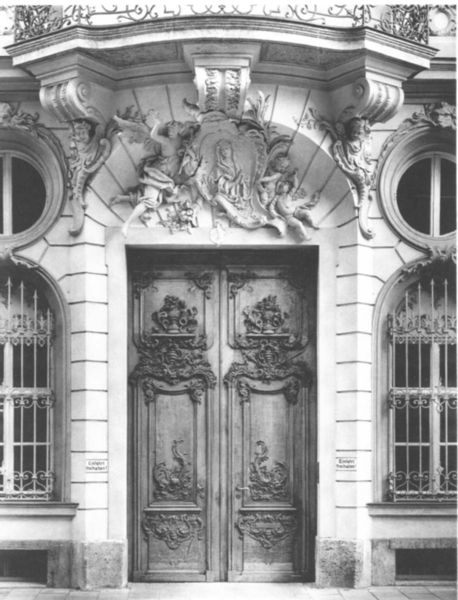
Titel: Erzbischöflicher Palast in München
Künstler: Johann Baptist Zimmermann
Standort: München, Erzbischöflicher Palast (EU - D - B)
Schlagwörter: fenster, frau, strasse, tür, gebäude, haus, wand, barock, gitter, rund, engel, balkon, relief, türe, figuren, verzierung, stuck, foto, eingang, keller, schild, portal, pforte, portikus, drachen, schacht, ochsenaugen, gitte, gargeul